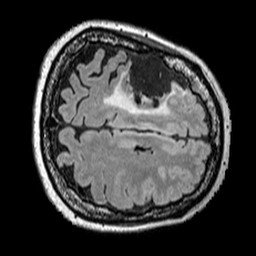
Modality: FLAIR
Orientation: axial
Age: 46
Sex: female
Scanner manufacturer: siemens
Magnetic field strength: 3 T
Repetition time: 5 s
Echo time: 0.387 s